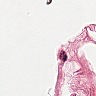
Metastatic tissue present: no